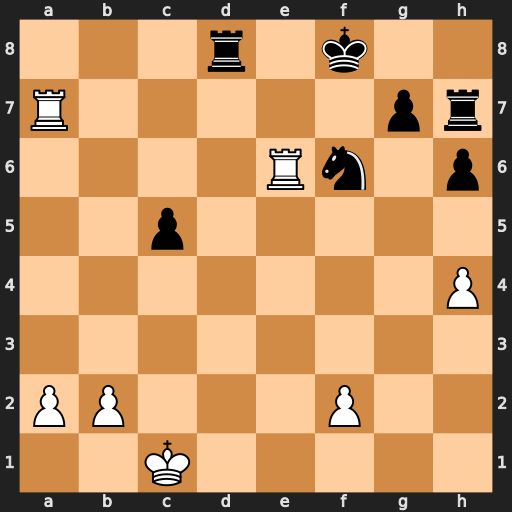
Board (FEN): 3r1k2/R5pr/4Rn1p/2p5/7P/8/PP3P2/2K5
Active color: w
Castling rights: -
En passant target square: -
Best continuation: Rxf6+ gxf6 Rxh7